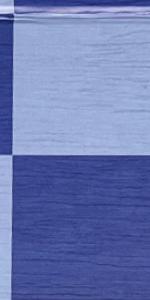
Label: Empty